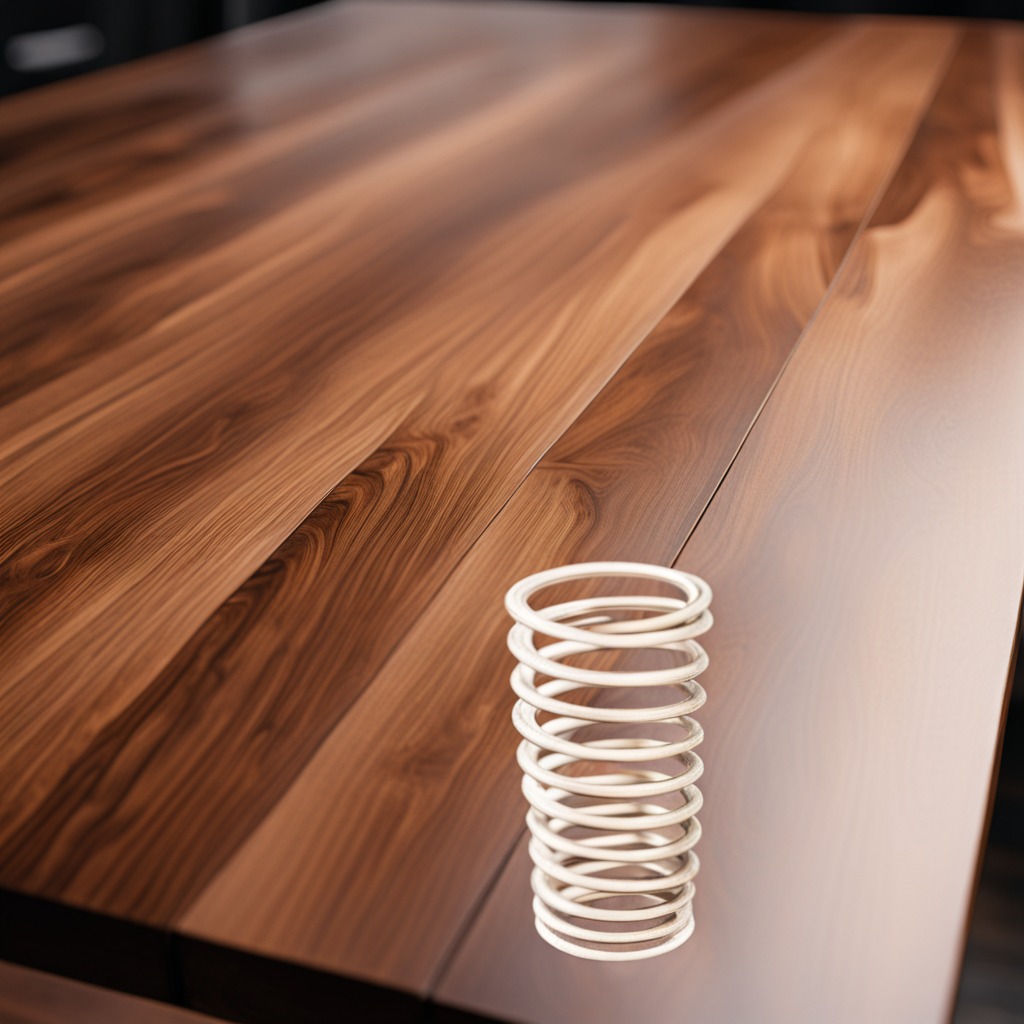
A coiled metal spring is lying on a wooden table in a carpentry studio.